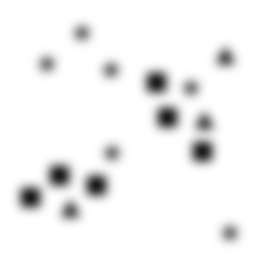
Squares: 6
Triangles: 3
Stars: 6
Total shapes: 15